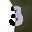
Label: 3